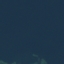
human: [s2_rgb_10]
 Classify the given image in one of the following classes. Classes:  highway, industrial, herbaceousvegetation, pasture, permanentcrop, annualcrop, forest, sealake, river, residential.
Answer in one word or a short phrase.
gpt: SeaLake